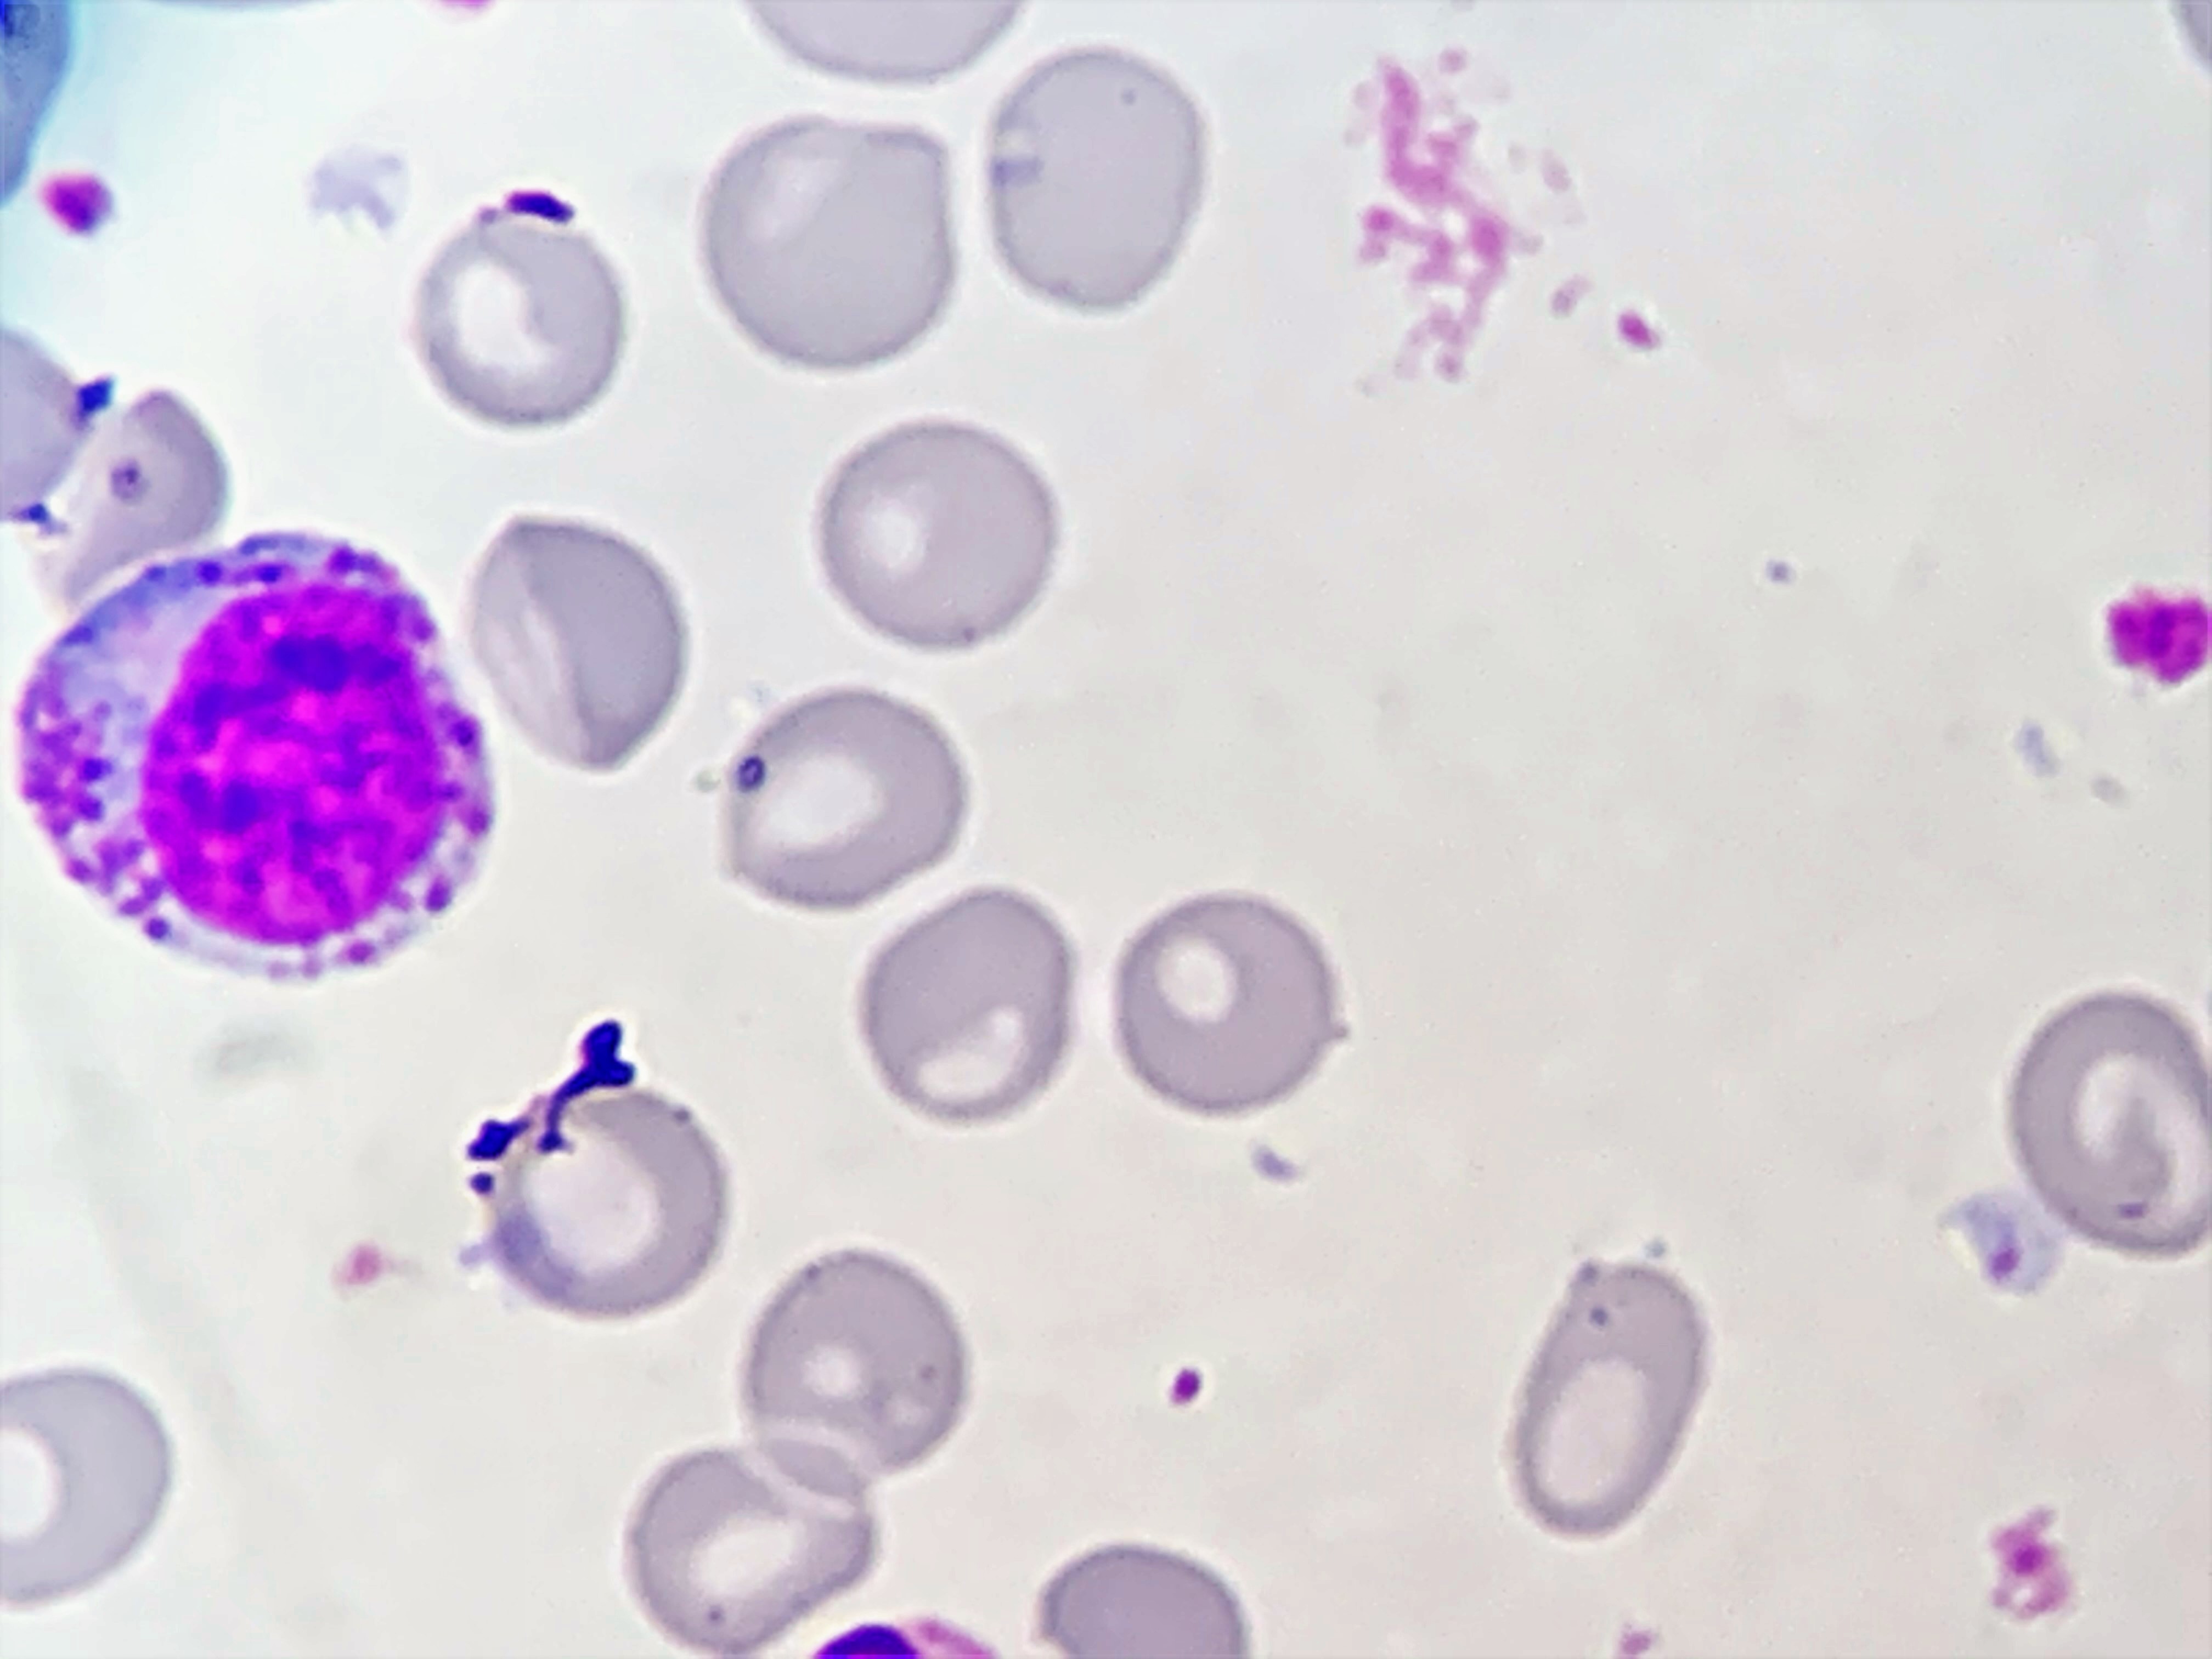
Cell type: PROMYELOCYTES